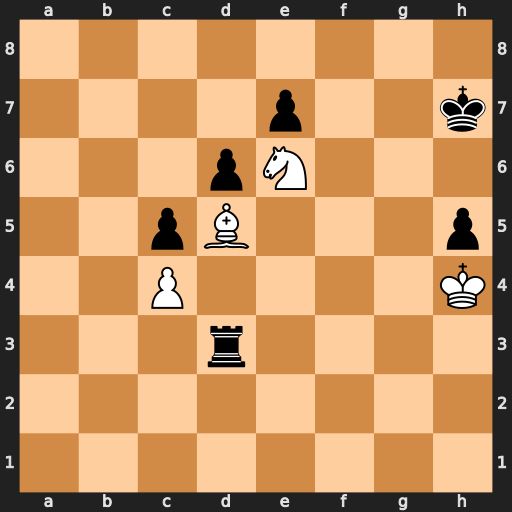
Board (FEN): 8/4p2k/3pN3/2pB3p/2P4K/3r4/8/8
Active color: w
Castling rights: -
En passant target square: -
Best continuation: Be4+ Kg8 Bxd3